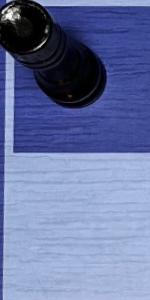
Label: Empty